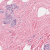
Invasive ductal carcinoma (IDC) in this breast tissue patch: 1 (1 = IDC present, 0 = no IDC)